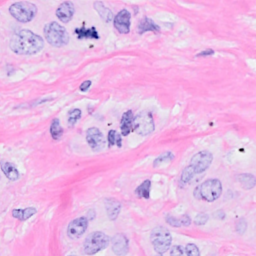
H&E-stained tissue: Breast